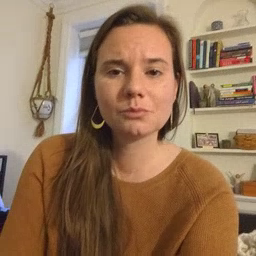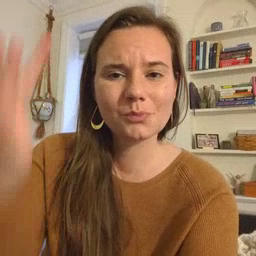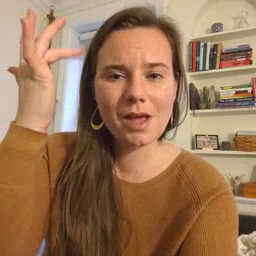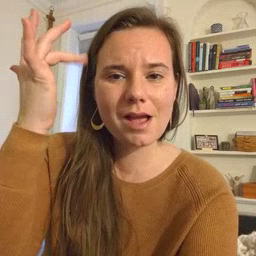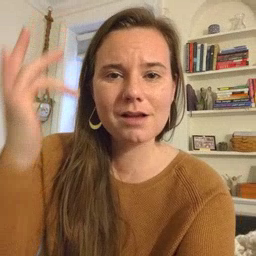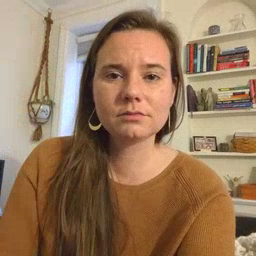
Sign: why